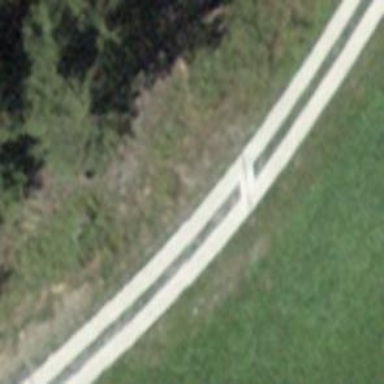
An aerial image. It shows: Concrete track with grade 2 tracktype.